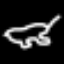
Label: frog